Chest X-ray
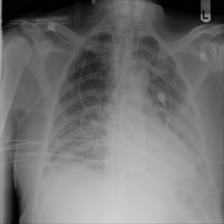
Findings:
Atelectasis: negative
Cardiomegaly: negative
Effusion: negative
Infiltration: positive
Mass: negative
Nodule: negative
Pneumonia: negative
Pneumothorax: negative
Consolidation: negative
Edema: positive
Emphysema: negative
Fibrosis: negative
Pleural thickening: negative
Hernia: negative